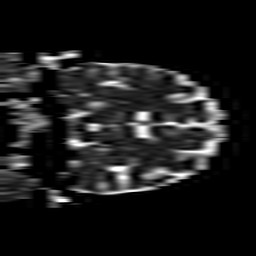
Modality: ADC
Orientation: coronal
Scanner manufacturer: philips
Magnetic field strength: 1.5 T
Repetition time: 3.393 s
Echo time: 0.06922 s